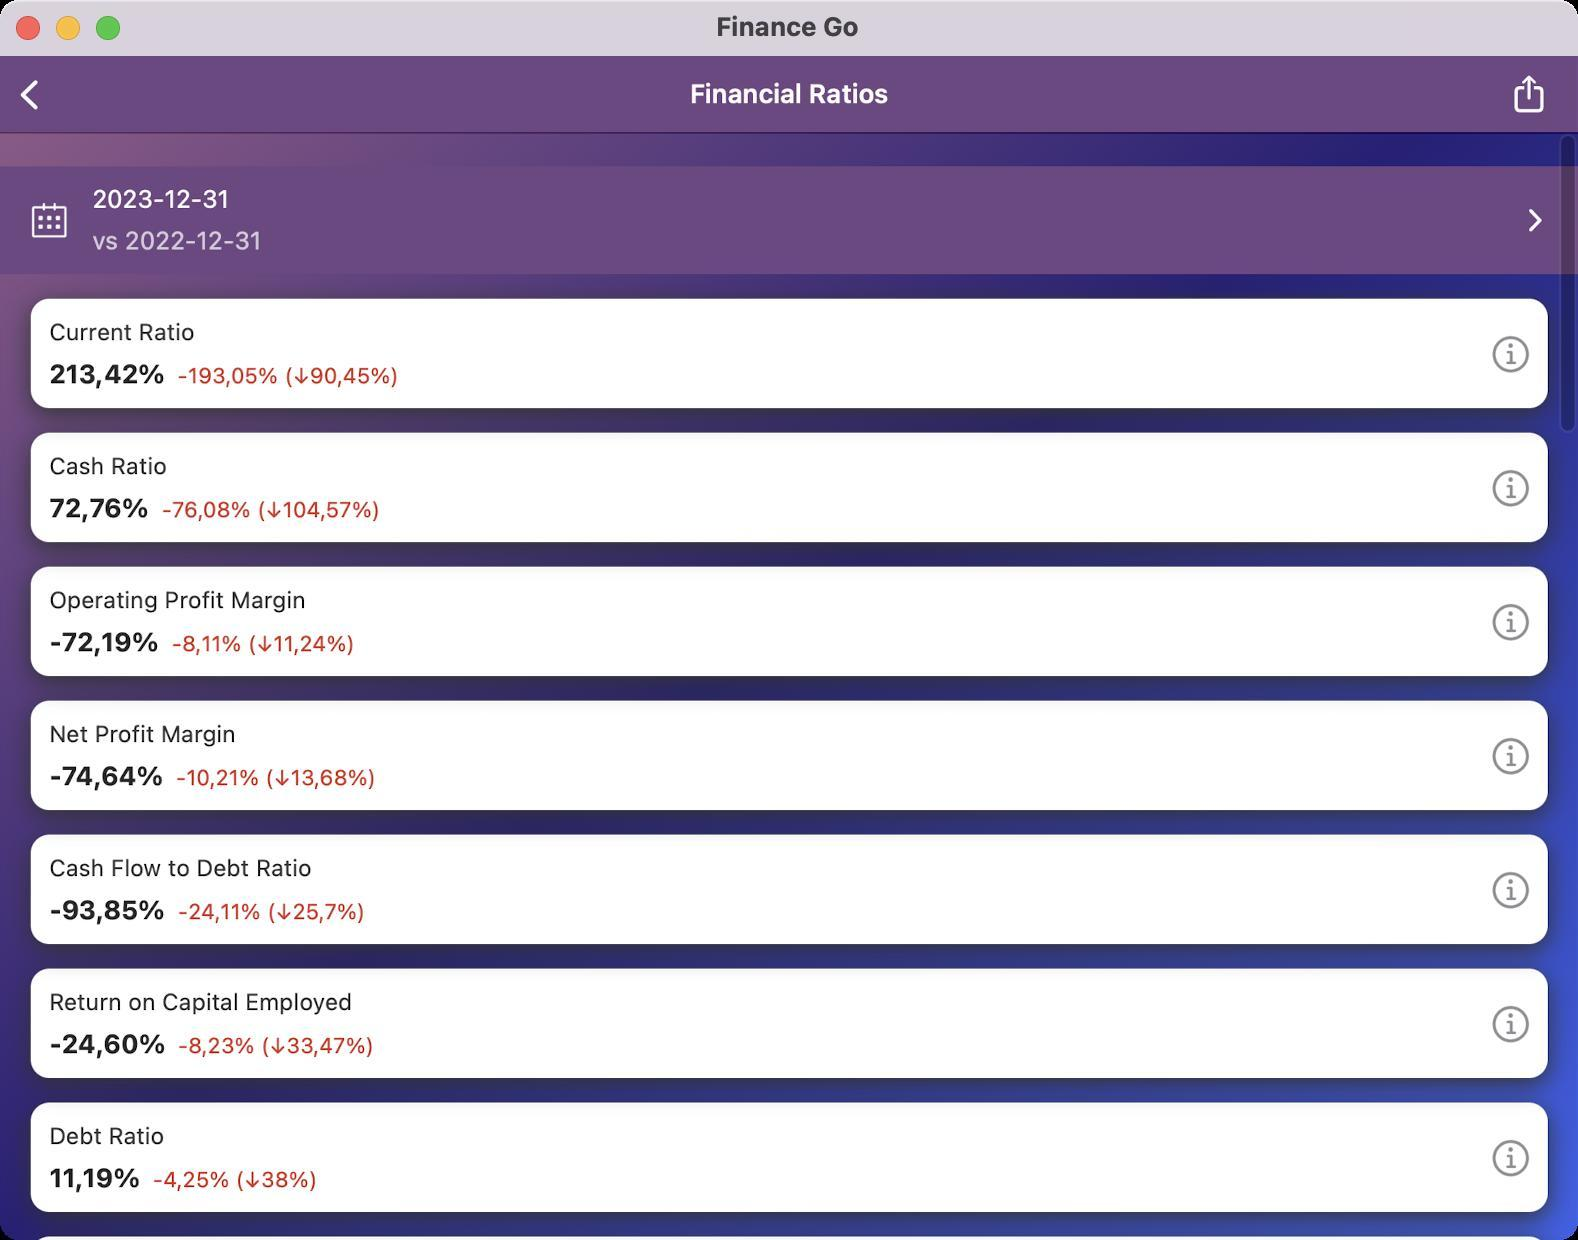
Accessibility tree:
{"name": "Finance_Go", "role": "AXWindow", "description": null, "role_description": "standard window", "value": null, "position": "352.00;95.00", "size": "789;620", "children": [{"name": null, "role": "AXGroup", "description": null, "role_description": "group", "value": null, "position": "0.00;0.00", "size": "789;620", "children": [{"name": null, "role": "AXGroup", "description": null, "role_description": "group", "value": null, "position": "0.00;0.00", "size": "789;621", "children": [{"name": null, "role": "AXGroup", "description": null, "role_description": "group", "value": null, "position": "0.00;0.00", "size": "789;621", "children": [{"name": null, "role": "AXGroup", "description": null, "role_description": "Nav bar", "value": null, "position": "0.00;27.72", "size": "789;38", "children": [{"name": null, "role": "AXButton", "description": "Financial Ratios", "role_description": "back button", "value": null, "position": "0.00;30.03", "size": "34;34", "children": []}, {"name": null, "role": "AXHeading", "description": "Financial Ratios", "role_description": "heading", "value": null, "position": "344.96;39.27", "size": "100;16", "children": []}, {"name": null, "role": "AXButton", "description": "navItem share", "role_description": "button", "value": null, "position": "746.90;30.03", "size": "33;34", "children": []}]}, {"name": null, "role": "AXGroup", "description": null, "role_description": "group", "value": null, "position": "0.00;0.00", "size": "789;621", "children": [{"name": null, "role": "AXGroup", "description": null, "role_description": "group", "value": null, "position": "0.00;0.00", "size": "789;621", "children": [{"name": null, "role": "AXGroup", "description": null, "role_description": "table", "value": null, "position": "0.00;0.00", "size": "789;621", "children": [{"name": null, "role": "AXStaticText", "description": "Pull down to refresh", "role_description": "text", "value": null, "position": "0.00;24.64", "size": "789;21", "children": []}, {"name": null, "role": "AXStaticText", "description": "Last update: Today 14:26", "role_description": "text", "value": null, "position": "0.00;45.43", "size": "789;21", "children": []}, {"name": null, "role": "AXHeading", "description": "", "role_description": "heading", "value": null, "position": "0.00;83.16", "size": "789;54", "children": [{"name": null, "role": "AXHeading", "description": "2023-12-31 vs 2022-12-31", "role_description": "heading", "value": null, "position": "46.20;92.40", "size": "703;35", "children": []}]}, {"name": null, "role": "AXGroup", "description": null, "role_description": "group", "value": "", "position": "0.00;137.06", "size": "789;67", "children": [{"name": null, "role": "AXStaticText", "description": "Current Ratio, 213,42%  -193,05% (↓90,45%)", "role_description": "text", "value": "", "position": "0.00;137.06", "size": "789;67", "children": []}, {"name": null, "role": "AXButton", "description": "icon info", "role_description": "button", "value": null, "position": "746.13;167.86", "size": "18;18", "children": []}]}, {"name": null, "role": "AXGroup", "description": null, "role_description": "group", "value": "", "position": "0.00;204.05", "size": "789;67", "children": [{"name": null, "role": "AXStaticText", "description": "Cash Ratio, 72,76%  -76,08% (↓104,57%)", "role_description": "text", "value": "", "position": "0.00;204.05", "size": "789;67", "children": []}, {"name": null, "role": "AXButton", "description": "icon info", "role_description": "button", "value": null, "position": "746.13;234.85", "size": "18;18", "children": []}]}, {"name": null, "role": "AXGroup", "description": null, "role_description": "group", "value": "", "position": "0.00;271.04", "size": "789;67", "children": [{"name": null, "role": "AXStaticText", "description": "Operating Profit Margin, -72,19%  -8,11% (↓11,24%)", "role_description": "text", "value": "", "position": "0.00;271.04", "size": "789;67", "children": []}, {"name": null, "role": "AXButton", "description": "icon info", "role_description": "button", "value": null, "position": "746.13;301.84", "size": "18;18", "children": []}]}, {"name": null, "role": "AXGroup", "description": null, "role_description": "group", "value": "", "position": "0.00;338.03", "size": "789;67", "children": [{"name": null, "role": "AXStaticText", "description": "Net Profit Margin, -74,64%  -10,21% (↓13,68%)", "role_description": "text", "value": "", "position": "0.00;338.03", "size": "789;67", "children": []}, {"name": null, "role": "AXButton", "description": "icon info", "role_description": "button", "value": null, "position": "746.13;368.83", "size": "18;18", "children": []}]}, {"name": null, "role": "AXGroup", "description": null, "role_description": "group", "value": "", "position": "0.00;405.02", "size": "789;67", "children": [{"name": null, "role": "AXStaticText", "description": "Cash Flow to Debt Ratio, -93,85%  -24,11% (↓25,7%)", "role_description": "text", "value": "", "position": "0.00;405.02", "size": "789;67", "children": []}, {"name": null, "role": "AXButton", "description": "icon info", "role_description": "button", "value": null, "position": "746.13;435.82", "size": "18;18", "children": []}]}, {"name": null, "role": "AXGroup", "description": null, "role_description": "group", "value": "", "position": "0.00;472.01", "size": "789;67", "children": [{"name": null, "role": "AXStaticText", "description": "Return on Capital Employed, -24,60%  -8,23% (↓33,47%)", "role_description": "text", "value": "", "position": "0.00;472.01", "size": "789;67", "children": []}, {"name": null, "role": "AXButton", "description": "icon info", "role_description": "button", "value": null, "position": "746.13;502.81", "size": "18;18", "children": []}]}, {"name": null, "role": "AXGroup", "description": null, "role_description": "group", "value": "", "position": "0.00;539.00", "size": "789;67", "children": [{"name": null, "role": "AXStaticText", "description": "Debt Ratio, 11,19%  -4,25% (↓38%)", "role_description": "text", "value": "", "position": "0.00;539.00", "size": "789;67", "children": []}, {"name": null, "role": "AXButton", "description": "icon info", "role_description": "button", "value": null, "position": "746.13;569.80", "size": "18;18", "children": []}]}, {"name": null, "role": "AXGroup", "description": null, "role_description": "group", "value": "", "position": "0.00;605.99", "size": "789;67", "children": [{"name": null, "role": "AXStaticText", "description": "Dividend Payout Ratio, 0,00%  +0,00%", "role_description": "text", "value": "", "position": "0.00;605.99", "size": "789;67", "children": []}, {"name": null, "role": "AXButton", "description": "icon info", "role_description": "button", "value": null, "position": "746.13;636.79", "size": "18;18", "children": []}]}]}]}]}]}]}]}, {"name": null, "role": "AXButton", "description": null, "role_description": "close button", "value": null, "position": "7.00;6.00", "size": "14;16", "children": []}, {"name": null, "role": "AXButton", "description": null, "role_description": "full screen button", "value": null, "position": "47.00;6.00", "size": "14;16", "children": [{"name": null, "role": "AXGroup", "description": null, "role_description": "group", "value": null, "position": "47.00;6.00", "size": "14;16", "children": [{"name": null, "role": "AXGroup", "description": null, "role_description": "group", "value": null, "position": "47.00;6.00", "size": "14;16", "children": []}]}]}, {"name": null, "role": "AXButton", "description": null, "role_description": "minimize button", "value": null, "position": "27.00;6.00", "size": "14;16", "children": []}, {"name": null, "role": "AXStaticText", "description": null, "role_description": "text", "value": "Finance Go", "position": "356.00;5.00", "size": "76;16", "children": []}]}